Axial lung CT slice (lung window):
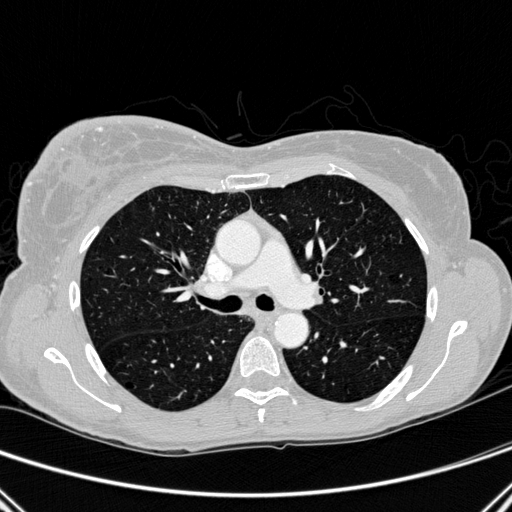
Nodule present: no